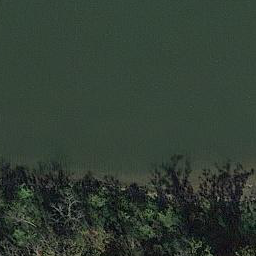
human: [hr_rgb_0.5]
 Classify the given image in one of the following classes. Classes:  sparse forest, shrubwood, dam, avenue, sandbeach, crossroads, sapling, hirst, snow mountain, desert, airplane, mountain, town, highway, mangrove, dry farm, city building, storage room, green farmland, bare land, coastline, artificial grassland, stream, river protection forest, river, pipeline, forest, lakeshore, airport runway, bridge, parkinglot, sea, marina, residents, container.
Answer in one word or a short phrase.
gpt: river protection forest